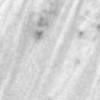
Label: change